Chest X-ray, AP view. Patient: 45 years old, sex M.
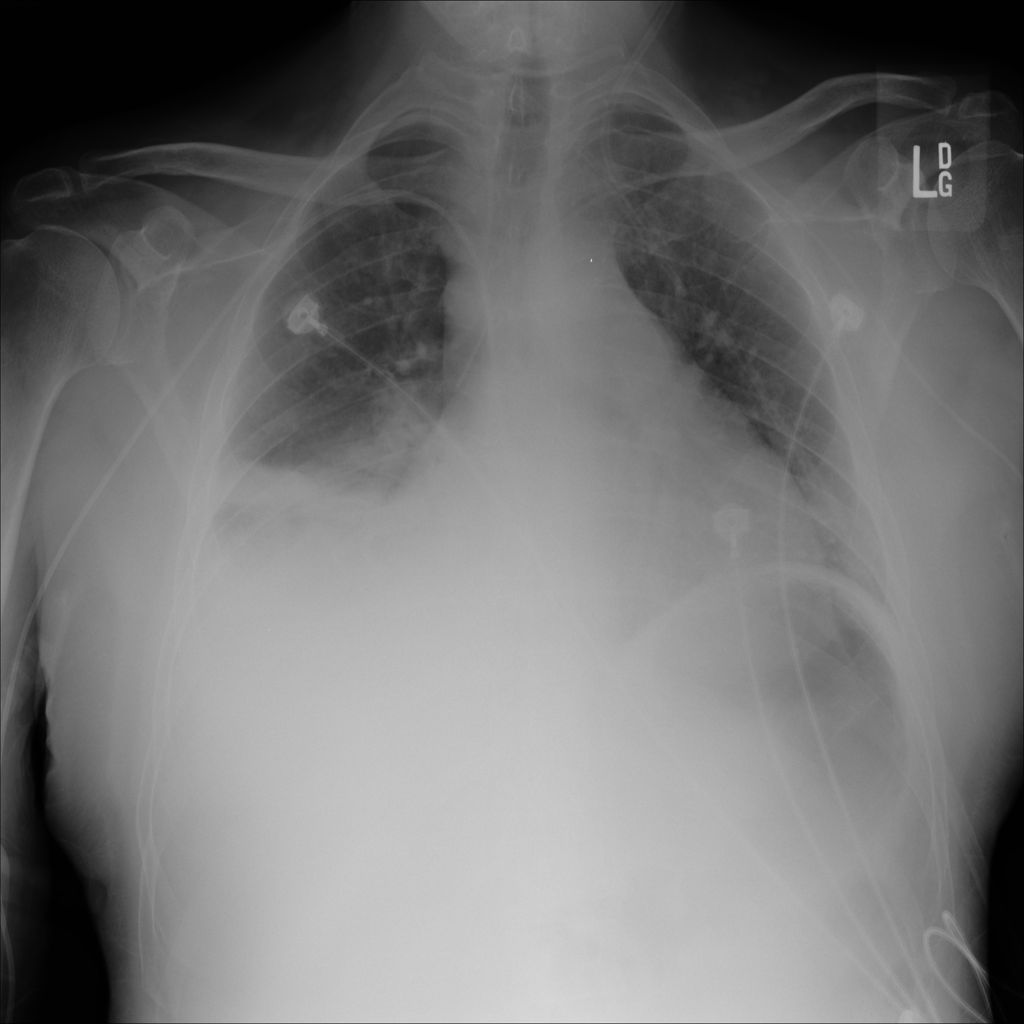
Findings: No Finding